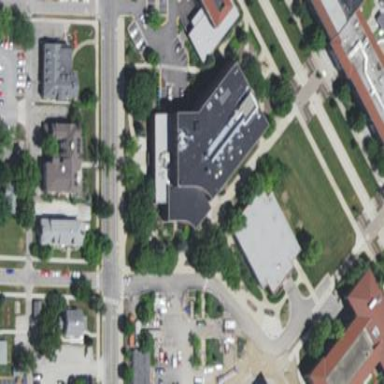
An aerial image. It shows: School building.